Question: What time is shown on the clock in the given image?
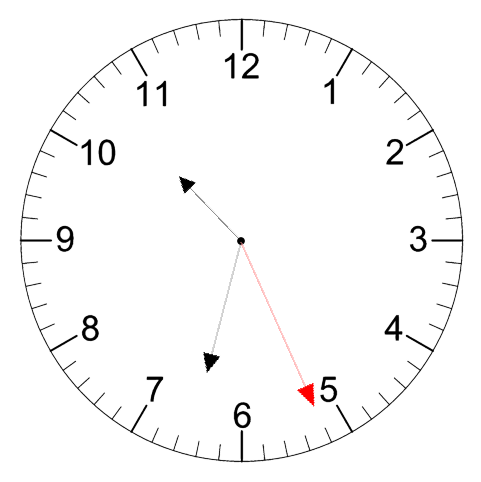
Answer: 10:32:26